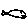
Label: fish